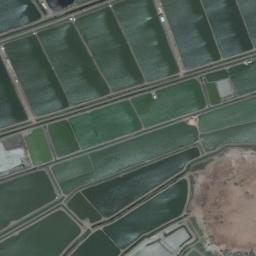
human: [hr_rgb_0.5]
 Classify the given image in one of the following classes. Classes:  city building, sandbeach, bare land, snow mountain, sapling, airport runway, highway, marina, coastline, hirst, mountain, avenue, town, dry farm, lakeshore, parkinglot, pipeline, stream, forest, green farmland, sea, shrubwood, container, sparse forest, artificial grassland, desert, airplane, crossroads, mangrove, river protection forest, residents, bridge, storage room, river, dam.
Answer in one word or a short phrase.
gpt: green farmland